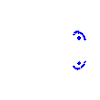
Particle: proton